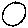
Label: circle